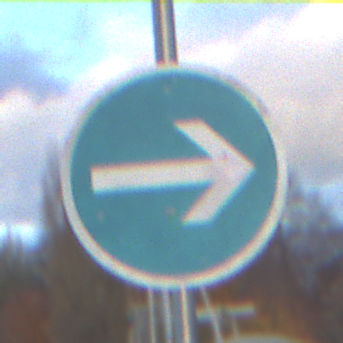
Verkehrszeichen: VorgeschriebeneFahrtrichtungHierRechts
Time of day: SunriseSunset
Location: Outdoor (Suburban)
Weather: PartlyCloudy
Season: NotSpecified
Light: Natural